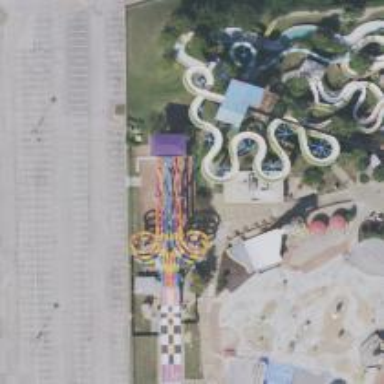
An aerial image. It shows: Water slide attraction.